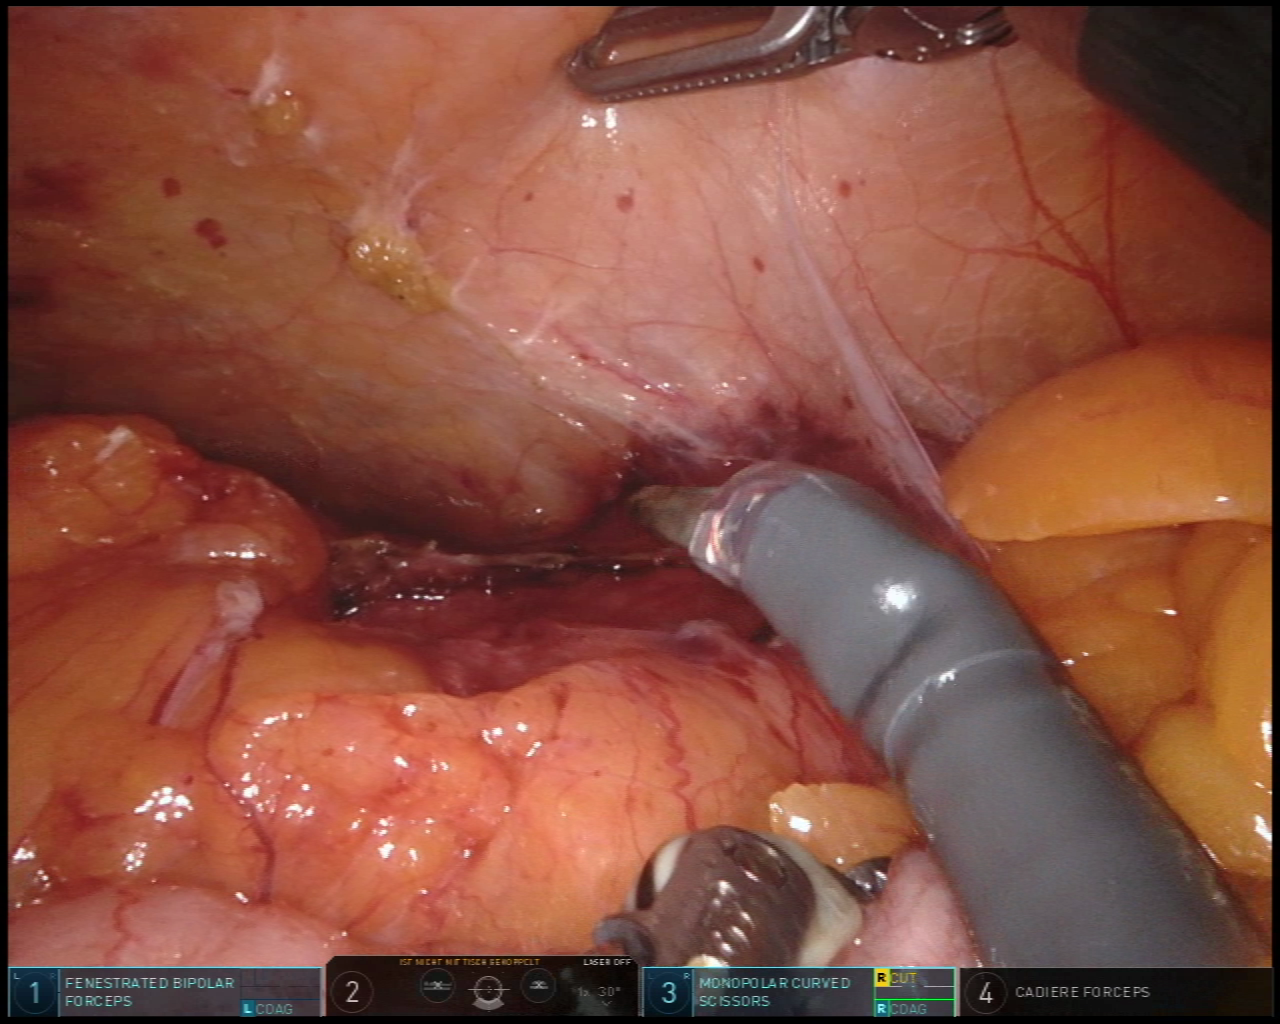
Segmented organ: abdominal_wall
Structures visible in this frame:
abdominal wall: yes
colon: yes
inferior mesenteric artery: no
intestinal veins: no
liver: no
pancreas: no
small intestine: no
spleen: no
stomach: no
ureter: no
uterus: no
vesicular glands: no